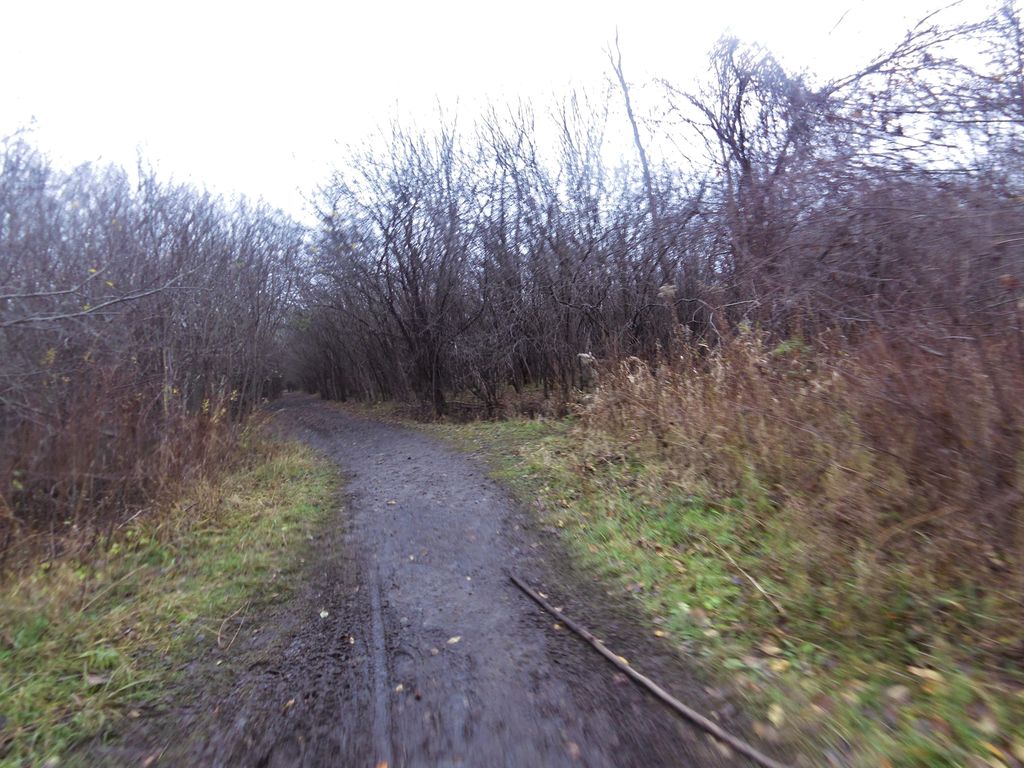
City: ottawa-gatineau